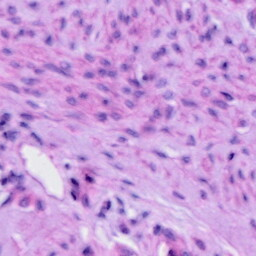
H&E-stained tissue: Cervix